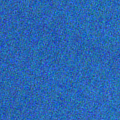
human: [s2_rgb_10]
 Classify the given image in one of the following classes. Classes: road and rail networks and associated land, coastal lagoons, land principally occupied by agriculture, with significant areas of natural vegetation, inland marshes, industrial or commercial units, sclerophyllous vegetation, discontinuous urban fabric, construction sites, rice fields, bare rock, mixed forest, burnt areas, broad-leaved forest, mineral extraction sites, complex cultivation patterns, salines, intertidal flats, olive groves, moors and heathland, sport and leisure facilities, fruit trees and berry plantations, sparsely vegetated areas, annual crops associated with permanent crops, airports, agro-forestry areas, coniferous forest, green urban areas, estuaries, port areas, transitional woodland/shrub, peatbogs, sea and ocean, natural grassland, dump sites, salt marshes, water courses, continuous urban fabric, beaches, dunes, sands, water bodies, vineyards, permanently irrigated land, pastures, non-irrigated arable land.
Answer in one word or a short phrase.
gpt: sea and ocean